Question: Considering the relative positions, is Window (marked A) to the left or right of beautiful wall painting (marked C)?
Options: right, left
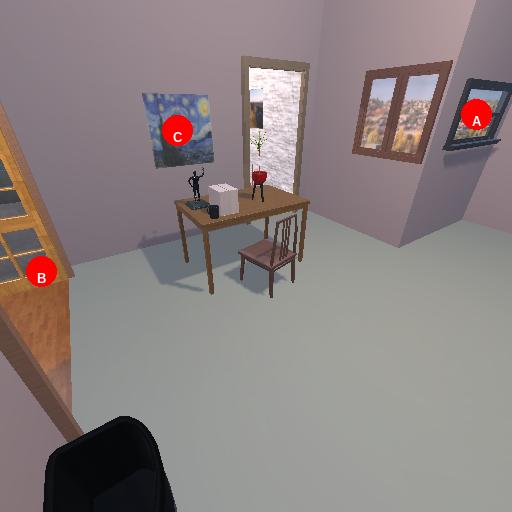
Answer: right